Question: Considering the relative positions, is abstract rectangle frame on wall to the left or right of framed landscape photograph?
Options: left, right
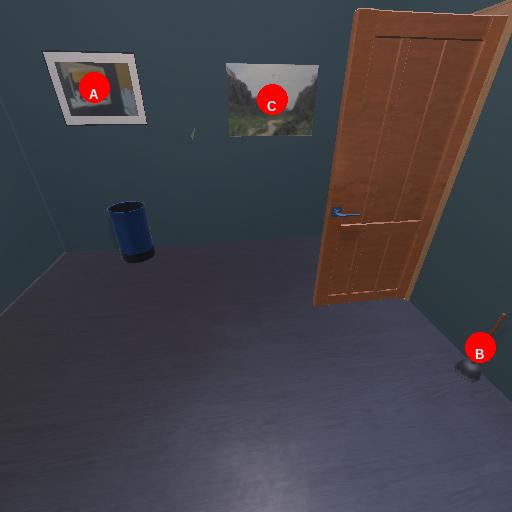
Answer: left